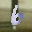
Label: 6